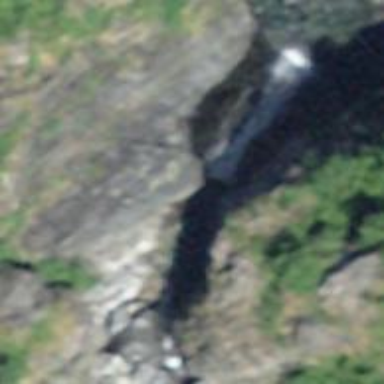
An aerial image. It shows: Beautiful waterfall in nature.